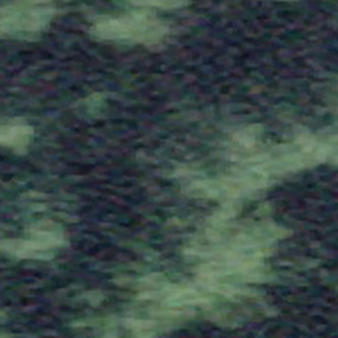
Label: other